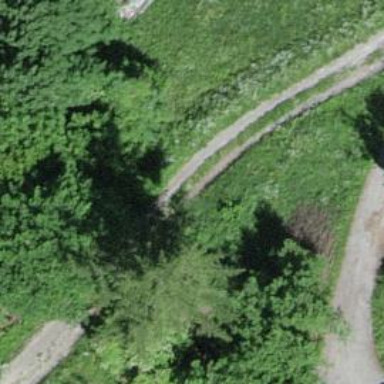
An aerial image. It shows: Culvert tunnel.